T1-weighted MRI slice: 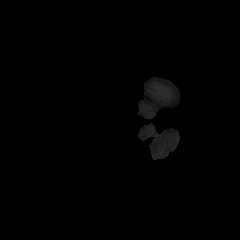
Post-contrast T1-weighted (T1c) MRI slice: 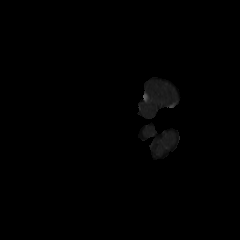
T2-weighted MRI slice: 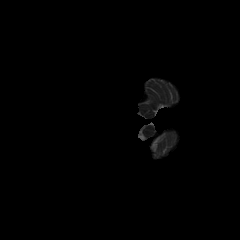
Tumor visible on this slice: no